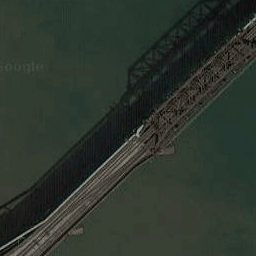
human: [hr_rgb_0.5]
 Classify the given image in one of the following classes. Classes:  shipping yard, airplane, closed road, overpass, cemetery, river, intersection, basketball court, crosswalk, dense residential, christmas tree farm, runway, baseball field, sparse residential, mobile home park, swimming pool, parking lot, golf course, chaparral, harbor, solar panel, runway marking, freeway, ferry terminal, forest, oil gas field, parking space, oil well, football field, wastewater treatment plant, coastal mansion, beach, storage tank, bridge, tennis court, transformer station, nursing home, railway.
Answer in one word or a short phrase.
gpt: bridge